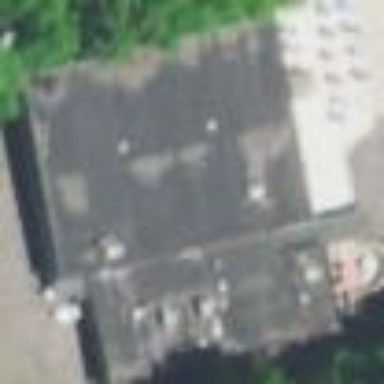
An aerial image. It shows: Modern building housing bowling alley.